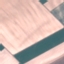
Land use / land cover: AnnualCrop